Interaction volume radius: 10 \u00c5
Interaction volume height: 25 \u00c5
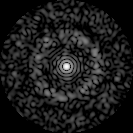
Disorder parameter: 0.8187